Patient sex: M
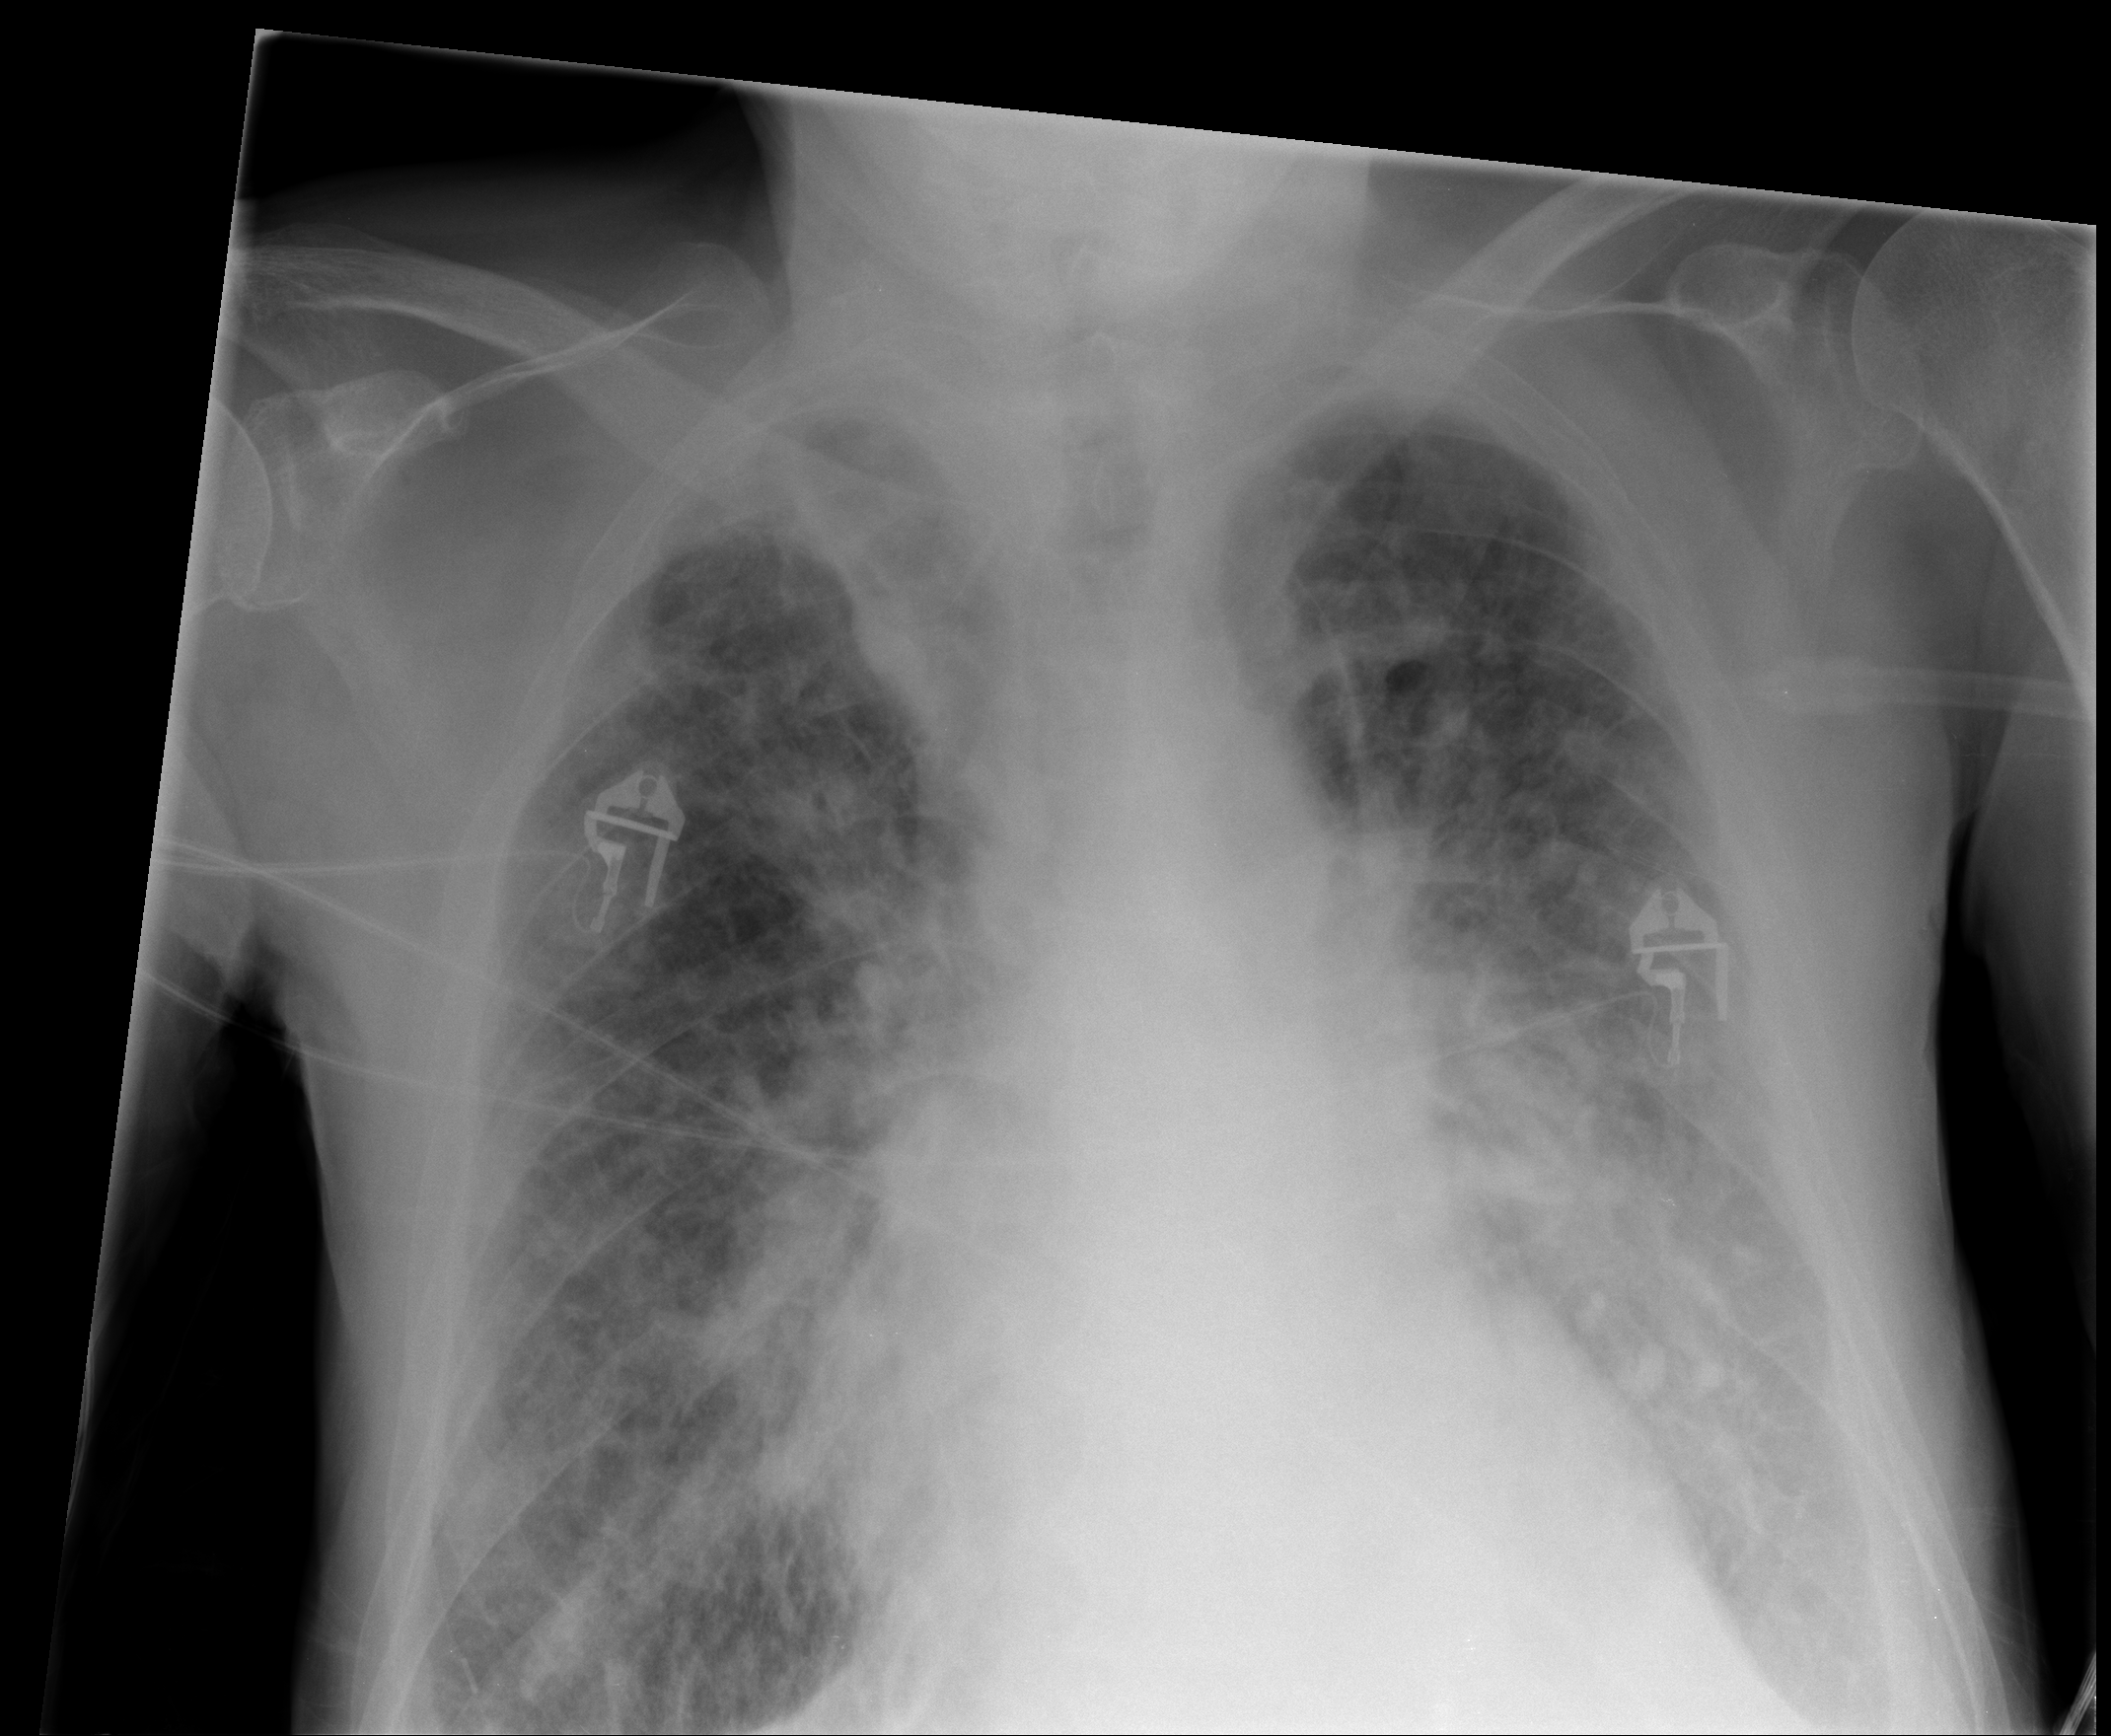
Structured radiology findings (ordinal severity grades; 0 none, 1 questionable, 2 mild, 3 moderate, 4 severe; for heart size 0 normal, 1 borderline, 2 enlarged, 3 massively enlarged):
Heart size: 1
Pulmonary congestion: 3
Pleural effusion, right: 1
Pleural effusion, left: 2
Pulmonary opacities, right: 3
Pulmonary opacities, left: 3
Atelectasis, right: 0
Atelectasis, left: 3